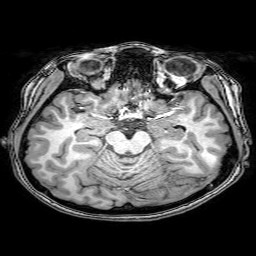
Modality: T1w
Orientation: coronal
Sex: female
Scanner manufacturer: philips
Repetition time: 0.008315 s
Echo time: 0.00384 s